Question: I have a Google doc which was created in Word and imported. I want to locate a 'marker' in the text so that I can insert a table at that point. However, I am unable to progress because my script keeps falling over at the "findText()" point. I have looked at a number of answers to similar problems on here and used what I think are identical methods, but it still falls over!
Rather than post code here, it seems clearer to post a screenshot of exactly what I get when I attempt to run the script. The first two items in the execution log prove that a) the document is being opened correctly and b) that the body is being correctly identified. There is definitely a "$" sign later in the text, so why am I getting the error?

### Script
'''
var doc = DocumentApp.openByUrl("https://docs.google.com/document/d/###/edit");
var body = doc.getBody();
var tblLoc = body.findText("$");
console.log(tblLoc)
'''
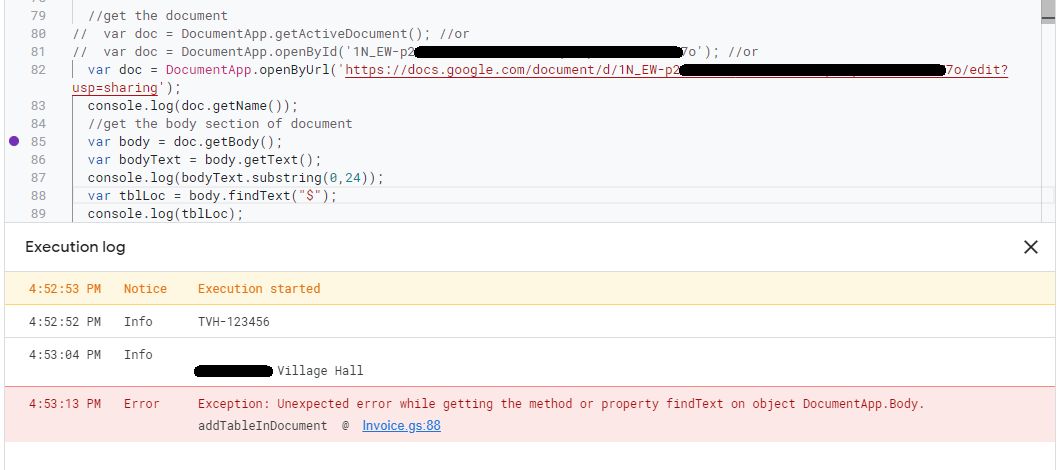
Answer: ### Modification points:
- From your following image,'
When above points are reflected to your script, it becomes as follows.
### Modified script:
'''
const doc = DocumentApp.openByUrl("https://docs.google.com/document/d/###/edit");
const body = doc.getBody();
const tblLoc = body.findText("\$");
console.log(tblLoc.getElement().asText().getText())
'''
### Reference:
- <URL>